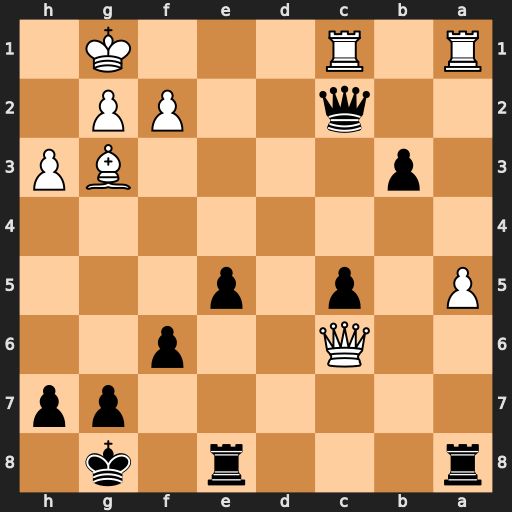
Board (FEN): r3r1k1/6pp/2Q2p2/P1p1p3/8/1p4BP/2q2PP1/R1R3K1
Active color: b
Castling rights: -
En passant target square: -
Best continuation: b2 Rxc2 bxa1=Q+